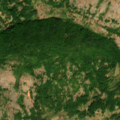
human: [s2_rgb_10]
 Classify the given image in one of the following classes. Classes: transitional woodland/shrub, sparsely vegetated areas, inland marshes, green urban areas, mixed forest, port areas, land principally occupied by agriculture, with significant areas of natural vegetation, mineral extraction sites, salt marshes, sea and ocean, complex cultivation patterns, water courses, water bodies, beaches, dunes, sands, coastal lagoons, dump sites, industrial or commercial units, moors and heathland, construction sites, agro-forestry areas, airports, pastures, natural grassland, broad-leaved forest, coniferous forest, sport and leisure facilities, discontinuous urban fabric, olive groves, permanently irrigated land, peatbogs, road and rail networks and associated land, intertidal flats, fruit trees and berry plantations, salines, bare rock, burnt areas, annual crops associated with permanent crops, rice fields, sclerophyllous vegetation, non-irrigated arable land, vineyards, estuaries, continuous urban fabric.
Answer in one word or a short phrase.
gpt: broad-leaved forest, natural grassland, transitional woodland/shrub